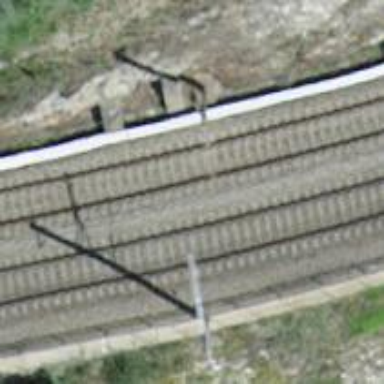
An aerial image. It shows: Railway track with contact lines for electrification.